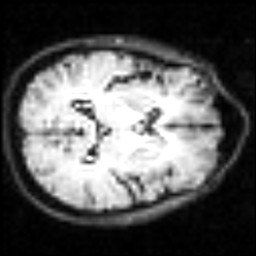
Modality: inplaneT2
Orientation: axial